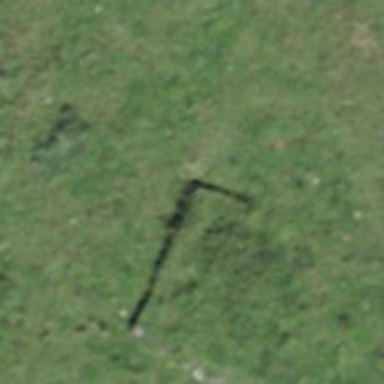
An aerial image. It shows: Dry stone wall barrier.